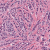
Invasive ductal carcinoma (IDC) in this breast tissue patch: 1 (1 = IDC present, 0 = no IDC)